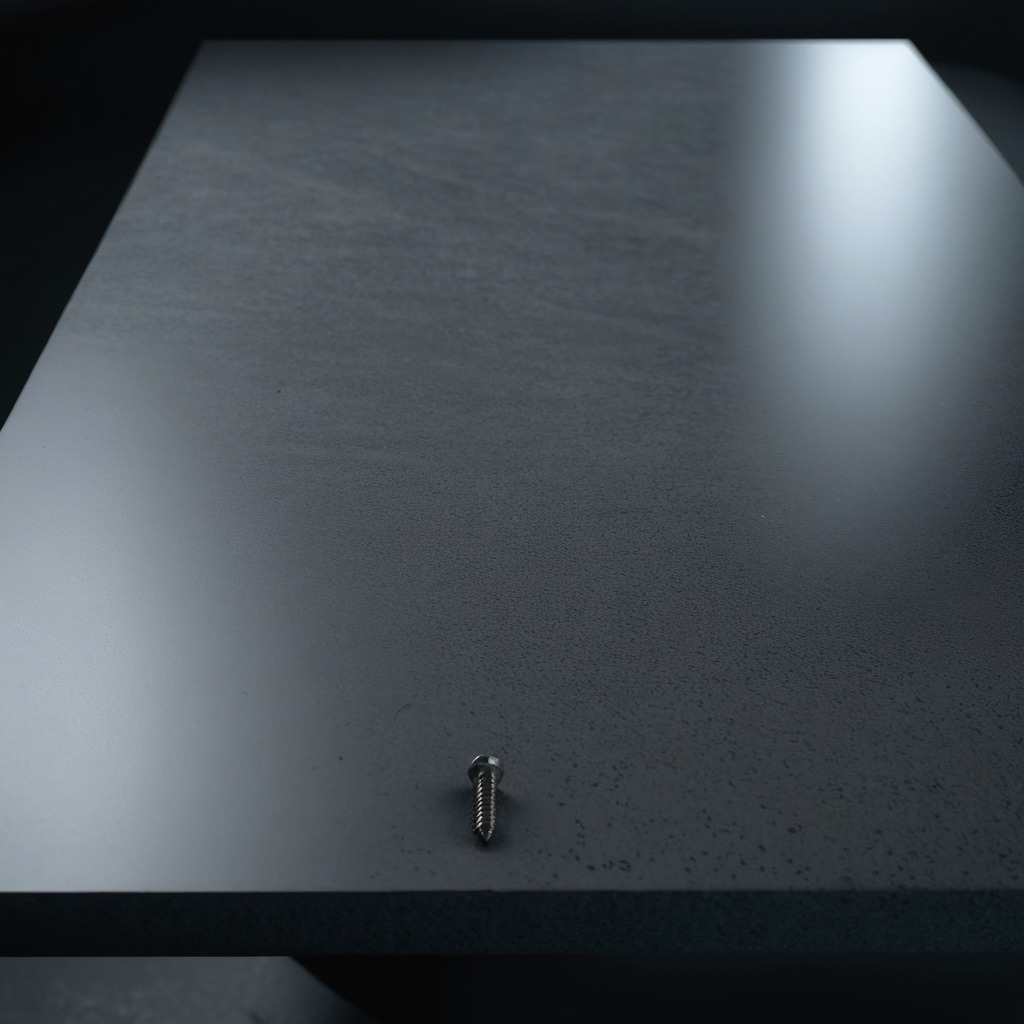
A metal screw lying on a clean granite table inside a workshop at night dim ambient light soft shadows worn but